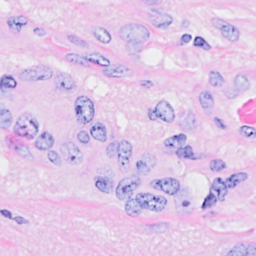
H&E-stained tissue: Breast